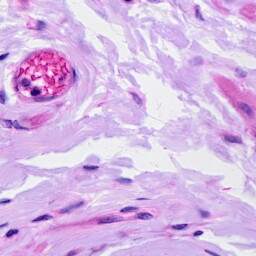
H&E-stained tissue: Ovarian